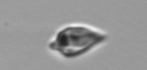
Label: Oxytoxum